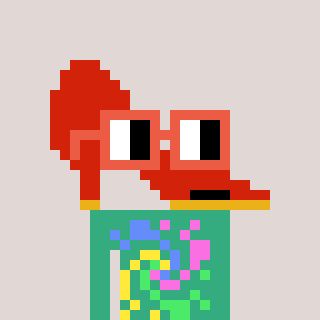
a pixel art character with square orange glasses, a highheel-shaped head and a teal-colored body on a warm background